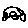
Label: car